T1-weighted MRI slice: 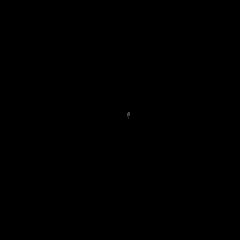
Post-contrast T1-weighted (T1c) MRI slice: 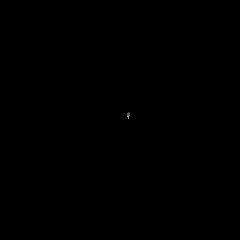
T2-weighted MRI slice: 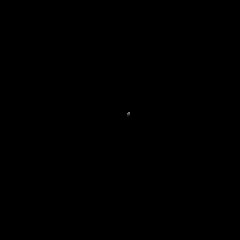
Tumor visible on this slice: no